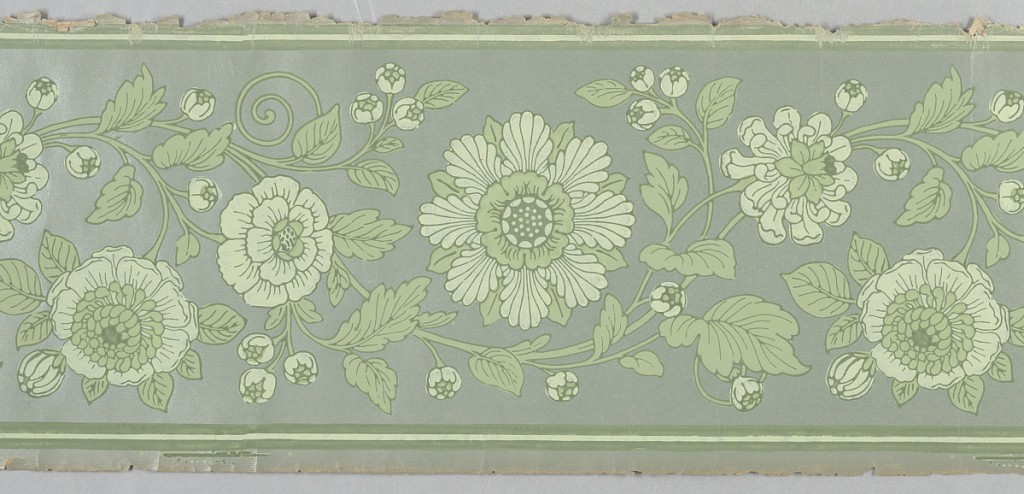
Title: Border
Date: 1880–90
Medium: Block-printed paper
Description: Wide central band of four different stylized flowers on vine, all printed in shades of green. Narrow pinstriped bands along top and bottom edge. Printed on a green ground.